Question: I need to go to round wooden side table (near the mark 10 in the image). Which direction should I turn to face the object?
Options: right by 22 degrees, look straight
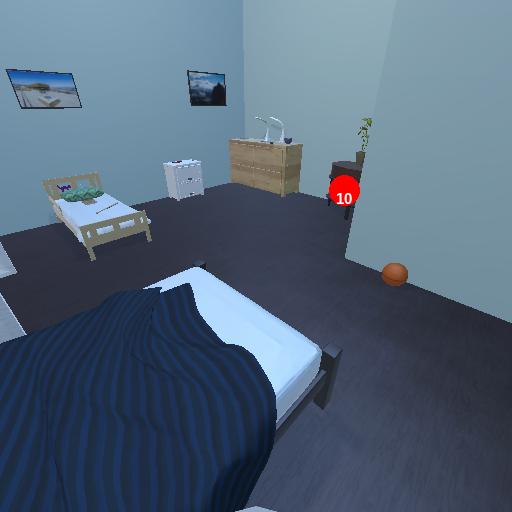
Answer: right by 22 degrees